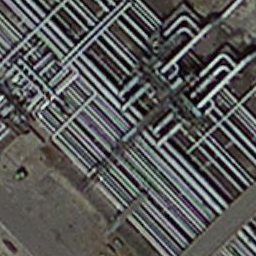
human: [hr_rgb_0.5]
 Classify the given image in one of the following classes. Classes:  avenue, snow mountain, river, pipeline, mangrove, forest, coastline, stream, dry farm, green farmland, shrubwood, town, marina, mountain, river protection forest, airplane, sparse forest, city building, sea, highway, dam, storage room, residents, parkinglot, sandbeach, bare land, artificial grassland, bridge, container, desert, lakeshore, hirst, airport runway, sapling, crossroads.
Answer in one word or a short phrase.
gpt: pipeline